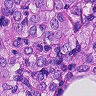
Metastatic tissue present: yes